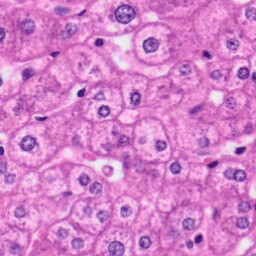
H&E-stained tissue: Liver